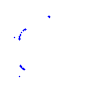
Particle: proton